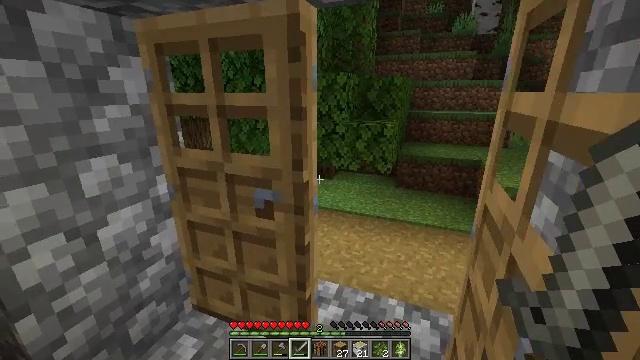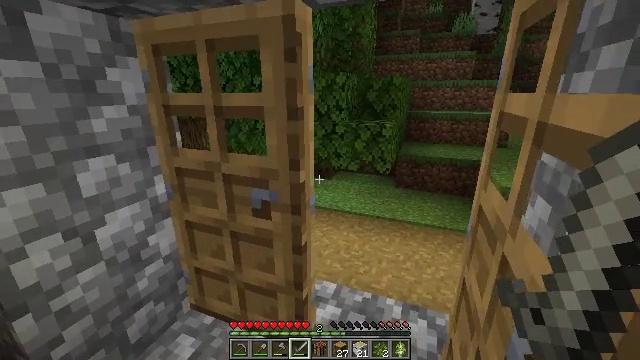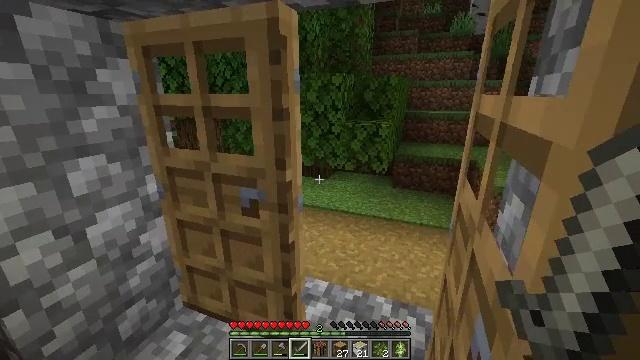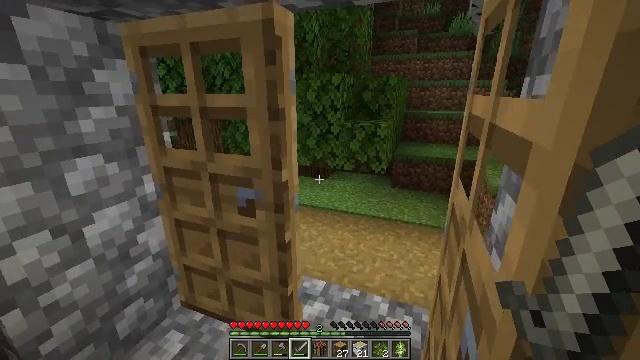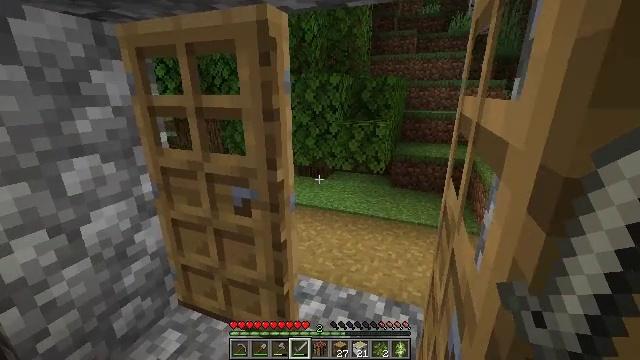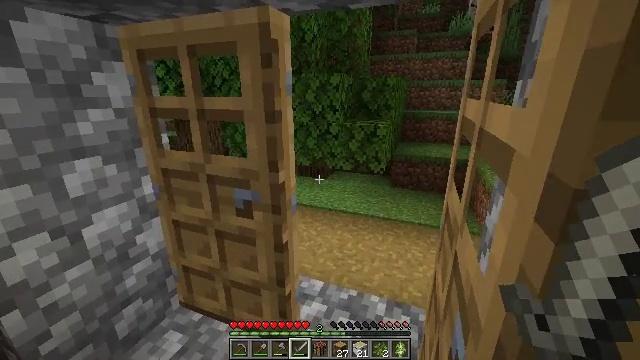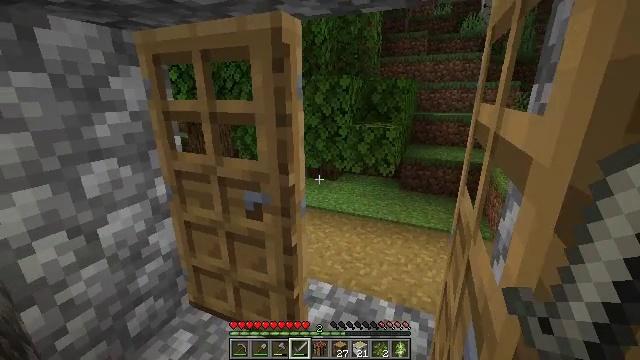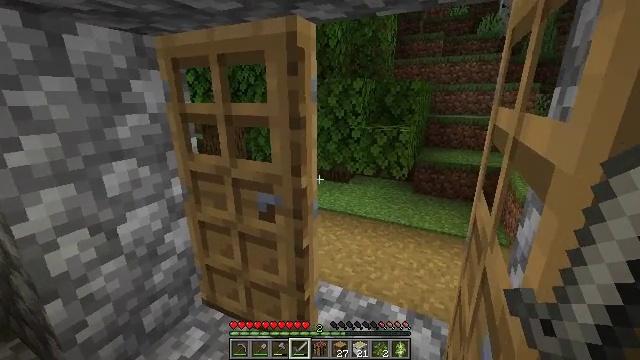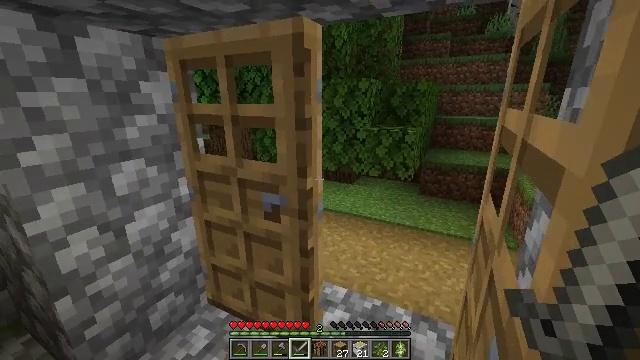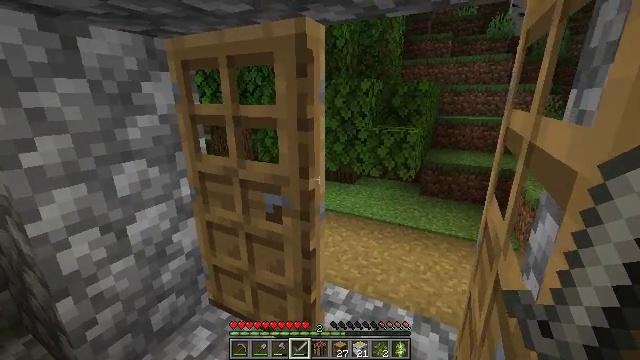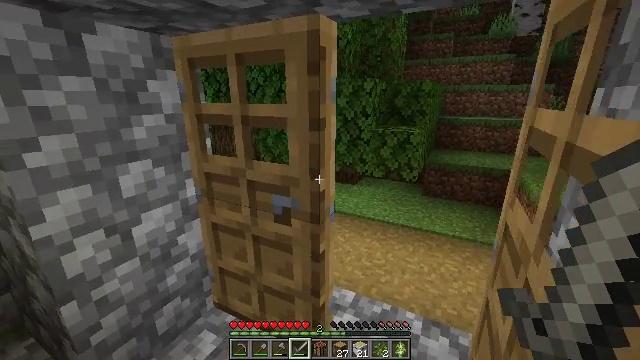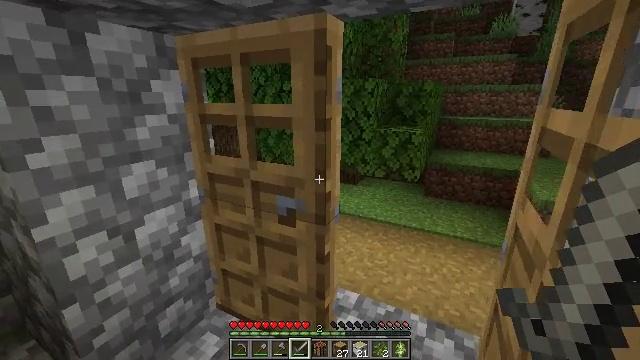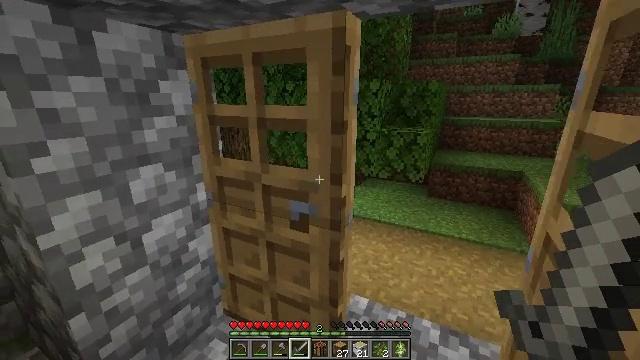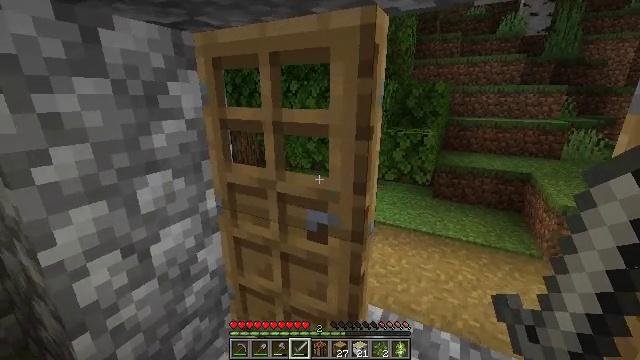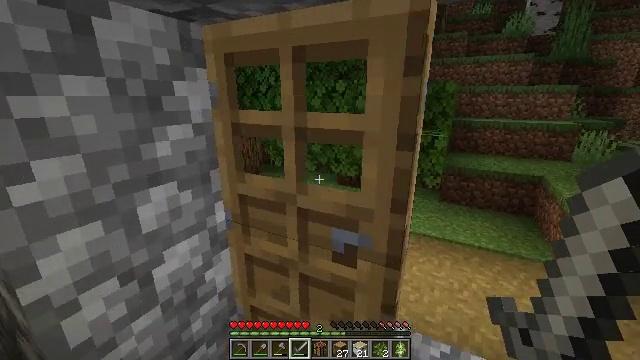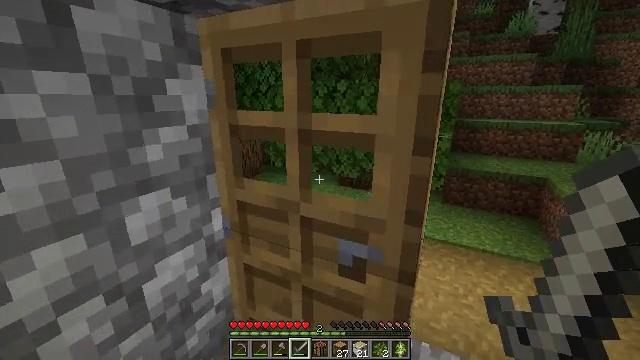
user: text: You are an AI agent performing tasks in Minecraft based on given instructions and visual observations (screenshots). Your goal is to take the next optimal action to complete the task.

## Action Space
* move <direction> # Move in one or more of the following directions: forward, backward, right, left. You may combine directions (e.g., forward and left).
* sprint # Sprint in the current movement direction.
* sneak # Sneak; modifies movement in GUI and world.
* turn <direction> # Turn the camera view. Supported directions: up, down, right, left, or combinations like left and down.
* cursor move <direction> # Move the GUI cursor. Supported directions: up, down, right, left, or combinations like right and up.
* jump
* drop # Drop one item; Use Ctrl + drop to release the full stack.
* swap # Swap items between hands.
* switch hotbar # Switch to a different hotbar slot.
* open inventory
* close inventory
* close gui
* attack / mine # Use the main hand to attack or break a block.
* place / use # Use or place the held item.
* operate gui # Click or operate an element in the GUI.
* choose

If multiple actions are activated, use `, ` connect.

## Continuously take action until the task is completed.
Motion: motion action
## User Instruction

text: Mine the yellow bed to pick it up.
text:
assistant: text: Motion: move forward and move right
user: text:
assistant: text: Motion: move forward and move right
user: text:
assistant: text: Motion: move forward and move right
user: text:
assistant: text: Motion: move forward and move right
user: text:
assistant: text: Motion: move forward and move right
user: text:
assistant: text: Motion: move forward and move right, turn left
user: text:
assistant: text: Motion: move forward and move right, turn left
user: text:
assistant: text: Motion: move forward and move right, turn left
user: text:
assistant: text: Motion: move forward
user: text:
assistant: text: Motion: move forward
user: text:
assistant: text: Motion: move forward
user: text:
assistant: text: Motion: move forward and move left
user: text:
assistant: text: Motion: move forward and move left
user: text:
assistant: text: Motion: move forward and move left
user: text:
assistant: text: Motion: move forward and move right
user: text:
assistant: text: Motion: move forward and move right
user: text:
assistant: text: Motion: move forward and move right
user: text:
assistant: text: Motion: move forward and move right
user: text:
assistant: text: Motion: move forward and move right
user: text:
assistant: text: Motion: move forward and move right
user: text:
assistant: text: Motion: move forward and move right, turn left
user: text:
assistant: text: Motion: move forward and move right, turn left and up
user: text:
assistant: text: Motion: move forward and move right, turn left and up
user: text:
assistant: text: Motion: move forward and move right, turn left
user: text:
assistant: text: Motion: move forward and move right, sprint, turn left
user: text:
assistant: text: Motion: move forward and move right, sprint, turn left
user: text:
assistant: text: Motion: move forward and move right, sprint
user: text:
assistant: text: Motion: move forward and move right, sprint
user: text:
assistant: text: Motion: move forward and move right, sprint
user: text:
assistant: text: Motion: move forward and move right, sprint, turn right and down